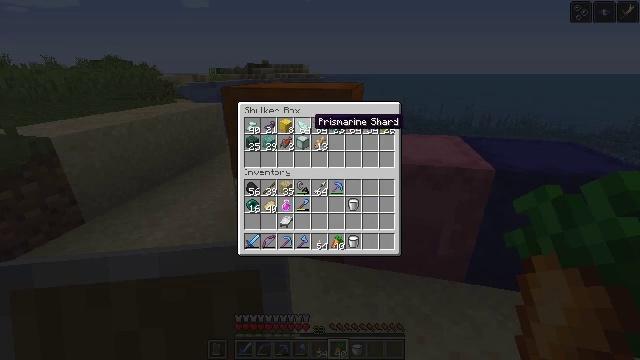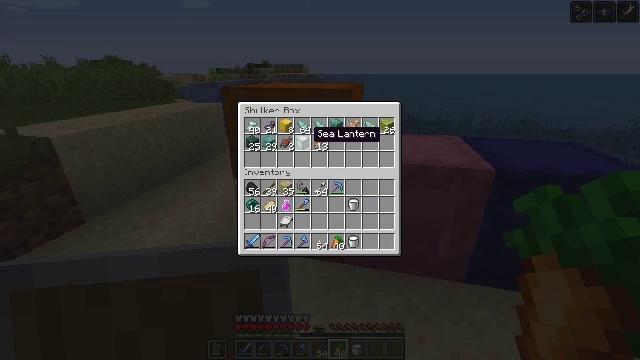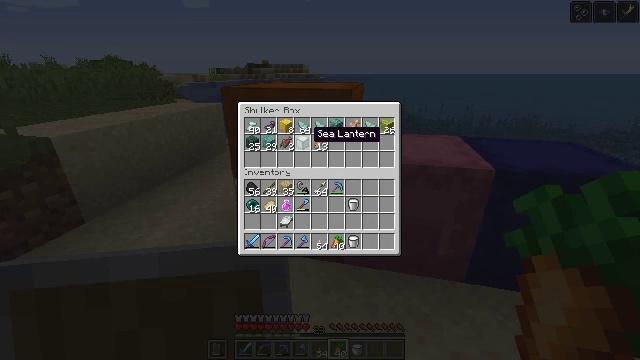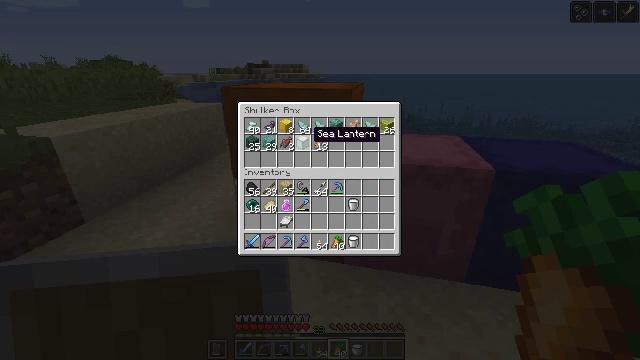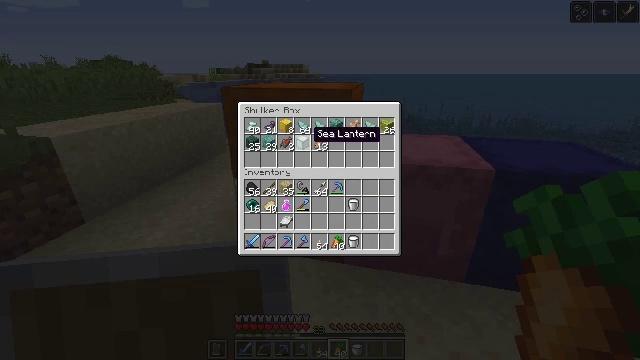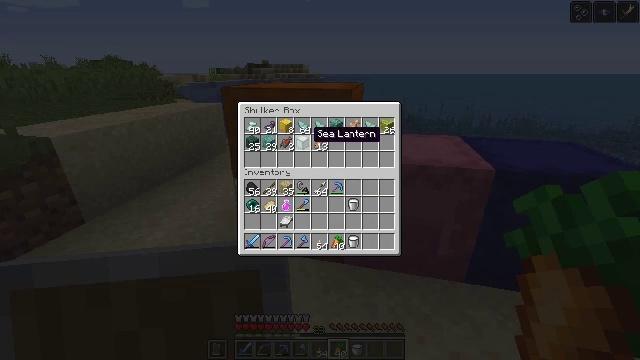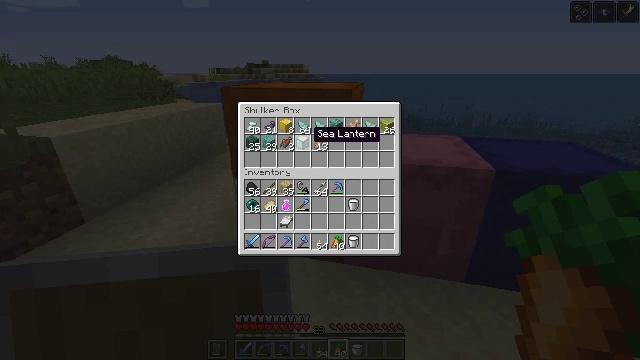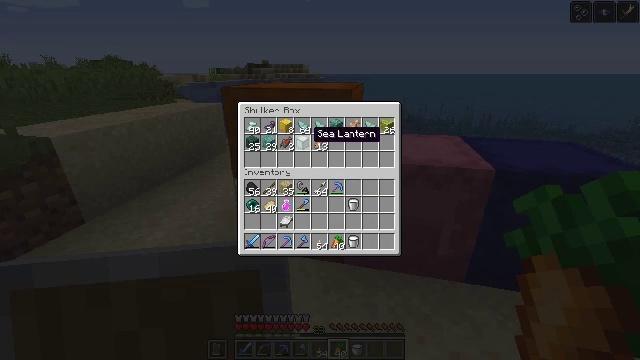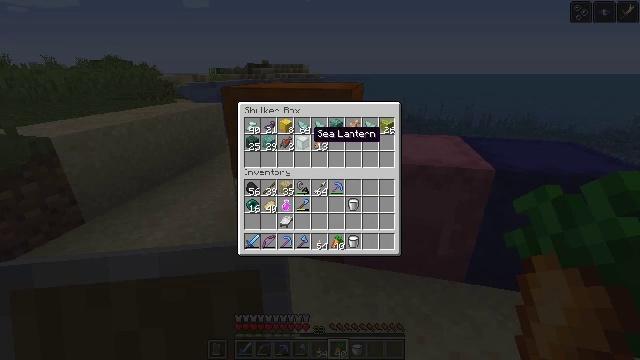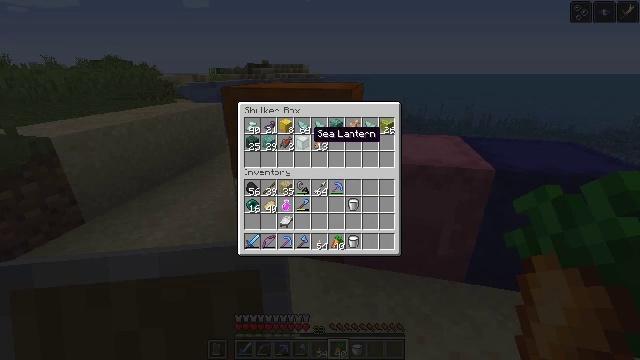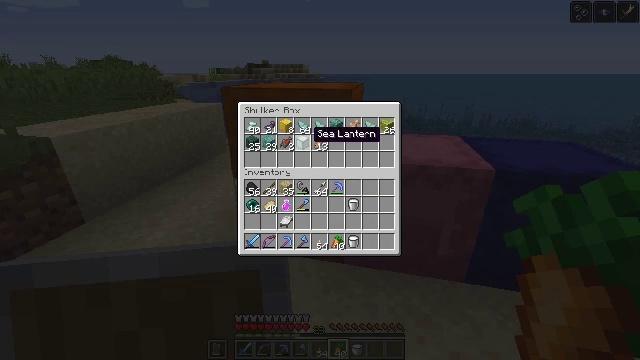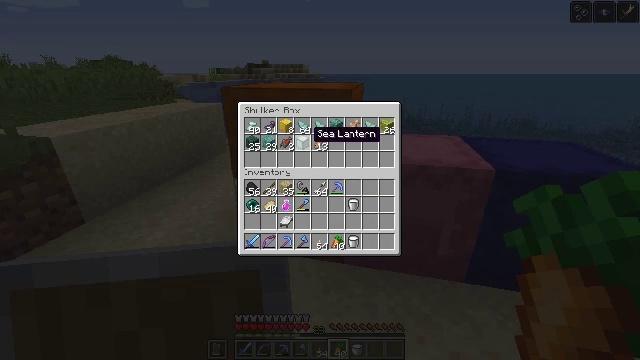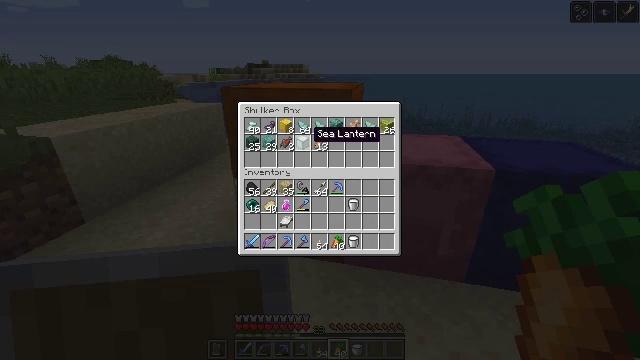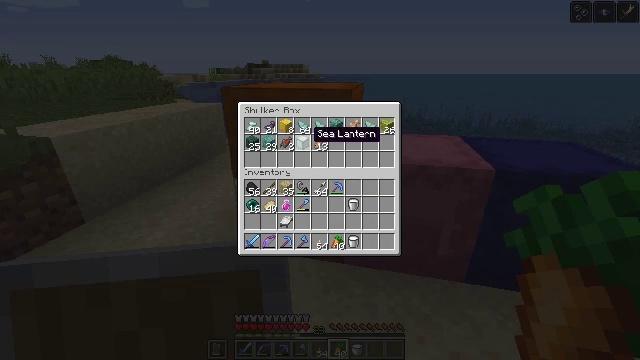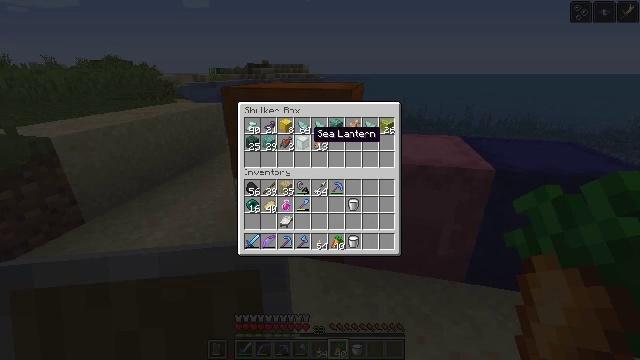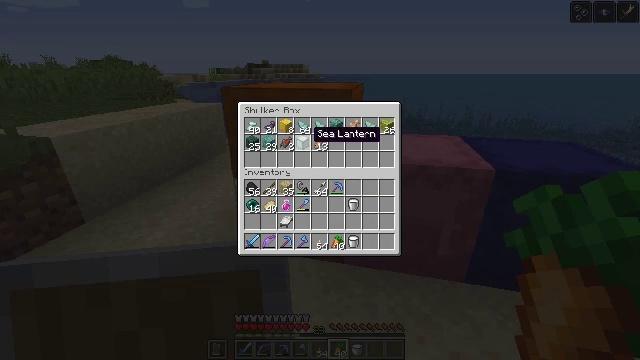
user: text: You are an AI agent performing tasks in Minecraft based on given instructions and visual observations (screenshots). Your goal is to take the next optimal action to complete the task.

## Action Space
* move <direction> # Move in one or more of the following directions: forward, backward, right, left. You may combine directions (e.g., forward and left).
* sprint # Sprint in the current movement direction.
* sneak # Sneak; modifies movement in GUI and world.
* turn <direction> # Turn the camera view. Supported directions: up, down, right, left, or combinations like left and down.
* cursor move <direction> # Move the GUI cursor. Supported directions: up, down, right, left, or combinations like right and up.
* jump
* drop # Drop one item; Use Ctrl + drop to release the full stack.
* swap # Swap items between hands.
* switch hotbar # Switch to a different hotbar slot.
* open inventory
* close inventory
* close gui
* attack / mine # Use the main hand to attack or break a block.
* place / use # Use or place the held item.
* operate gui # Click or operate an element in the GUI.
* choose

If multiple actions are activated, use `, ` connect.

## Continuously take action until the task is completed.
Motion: motion action
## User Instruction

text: Break the orange shulker box to pick it up.
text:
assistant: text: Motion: cursor move down
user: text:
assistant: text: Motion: no_op
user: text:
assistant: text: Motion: no_op
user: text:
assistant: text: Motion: no_op
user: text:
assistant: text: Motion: no_op
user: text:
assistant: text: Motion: no_op
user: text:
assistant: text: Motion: no_op
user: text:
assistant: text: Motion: no_op
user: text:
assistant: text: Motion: no_op
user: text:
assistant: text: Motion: no_op
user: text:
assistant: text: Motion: no_op
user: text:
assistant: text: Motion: no_op
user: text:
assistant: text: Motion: no_op
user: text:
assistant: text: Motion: no_op
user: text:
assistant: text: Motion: no_op
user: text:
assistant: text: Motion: no_op
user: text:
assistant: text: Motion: no_op
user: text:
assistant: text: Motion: no_op
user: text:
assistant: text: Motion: no_op
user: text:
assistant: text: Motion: no_op
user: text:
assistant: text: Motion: no_op
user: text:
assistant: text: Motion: no_op
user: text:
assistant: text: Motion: no_op
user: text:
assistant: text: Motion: no_op
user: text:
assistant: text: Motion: cursor move left
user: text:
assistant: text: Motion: no_op
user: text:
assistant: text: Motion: cursor move left and down
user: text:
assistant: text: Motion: cursor move down
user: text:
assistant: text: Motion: cursor move right
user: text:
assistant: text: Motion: cursor move right